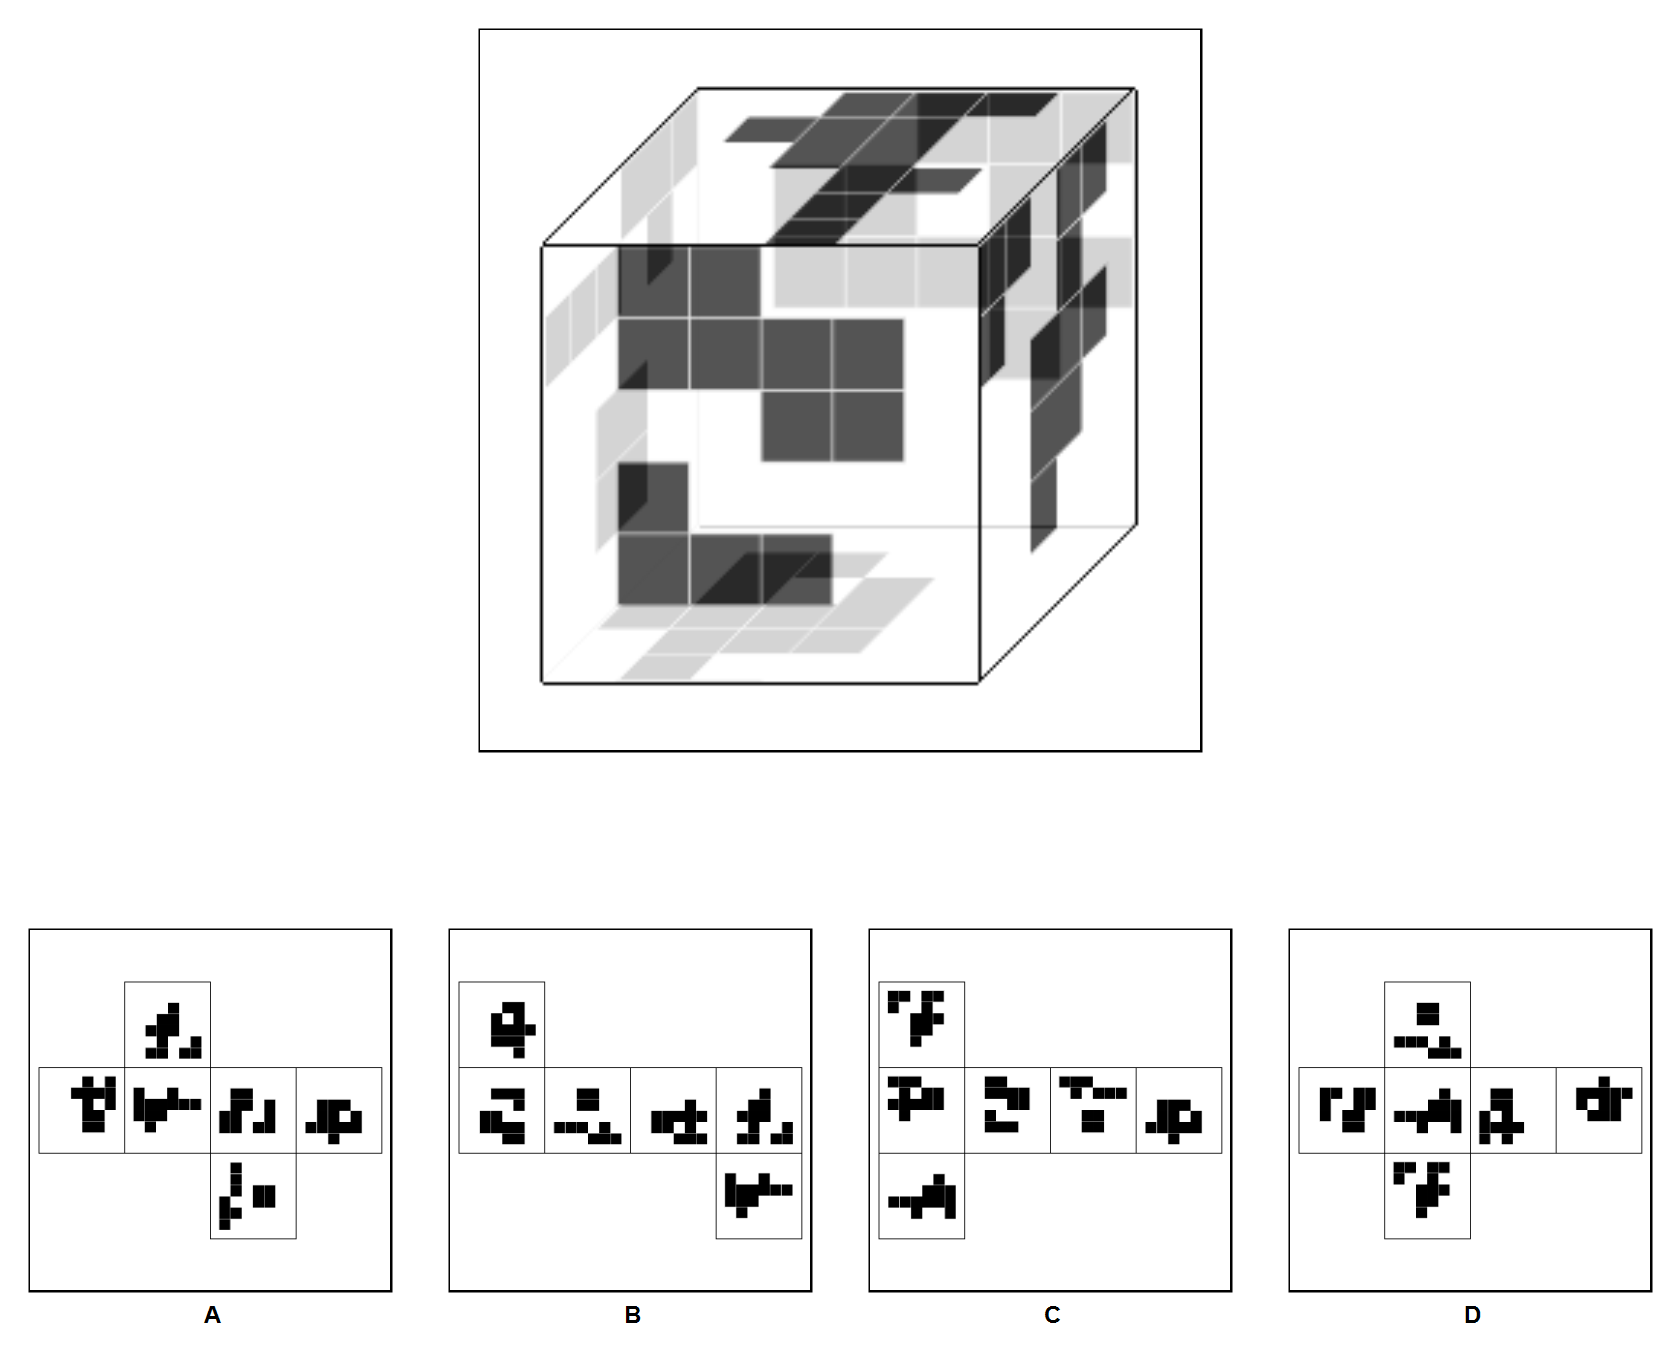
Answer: C